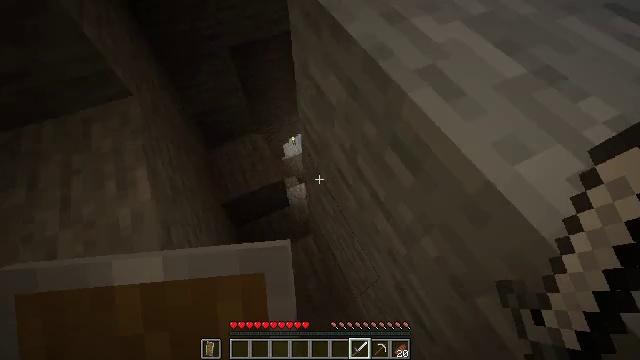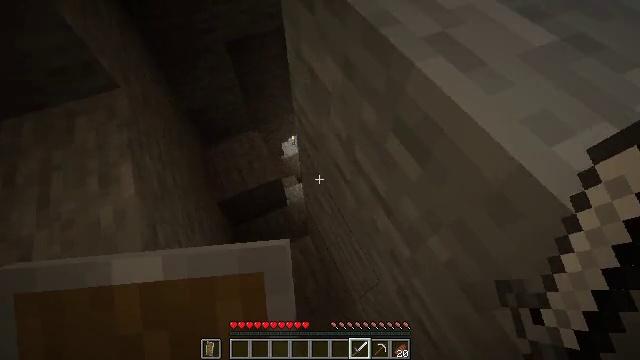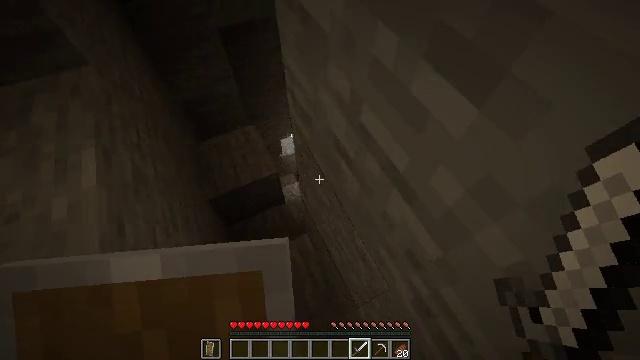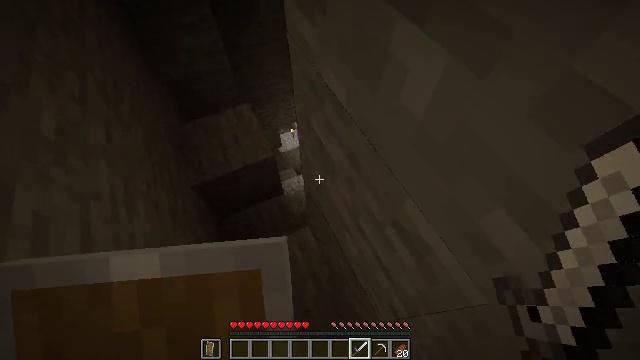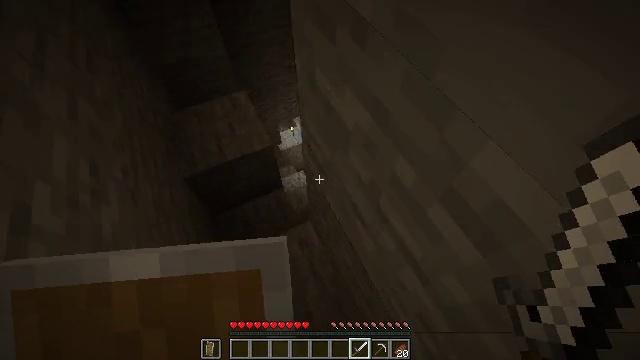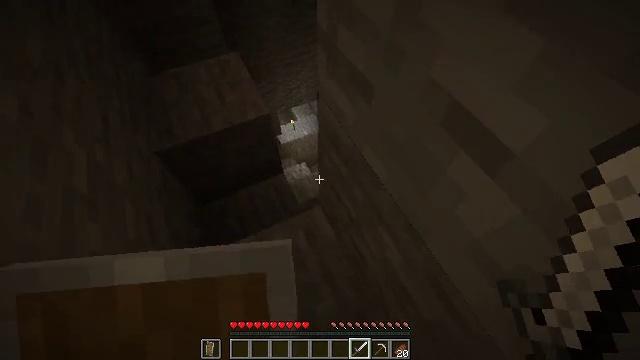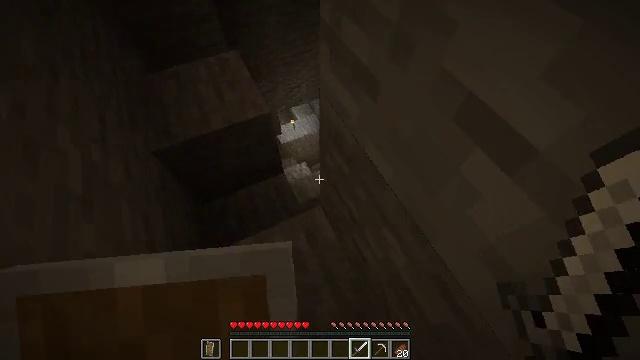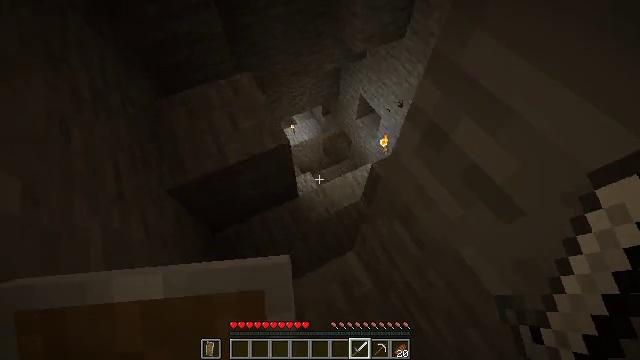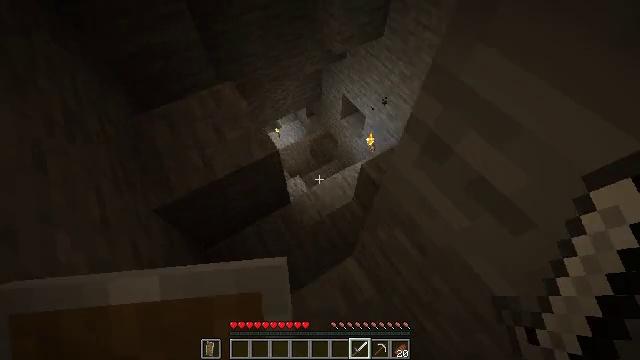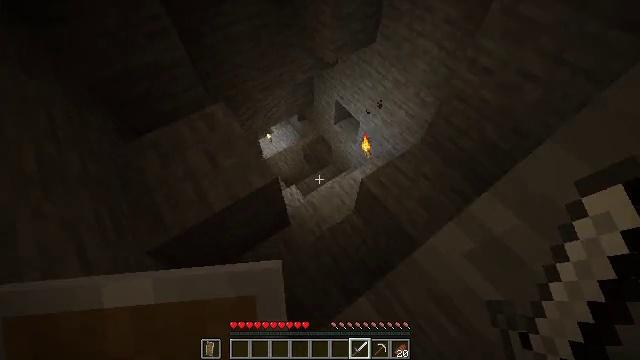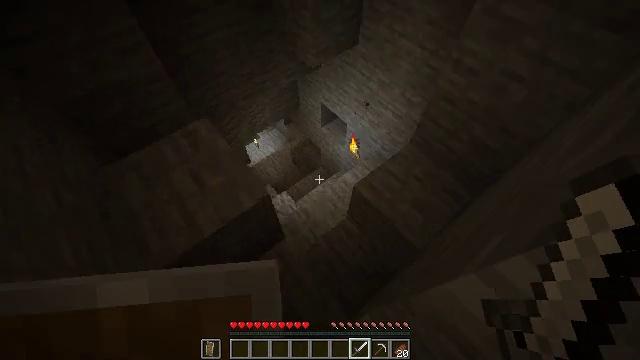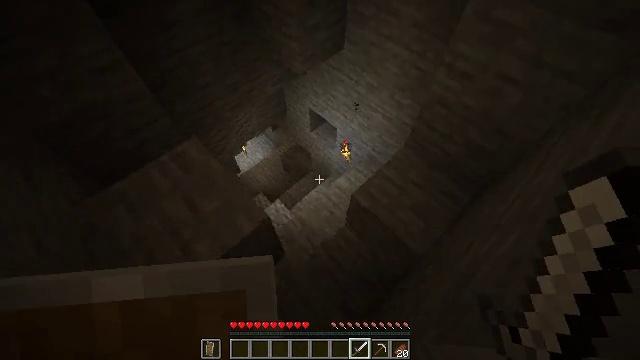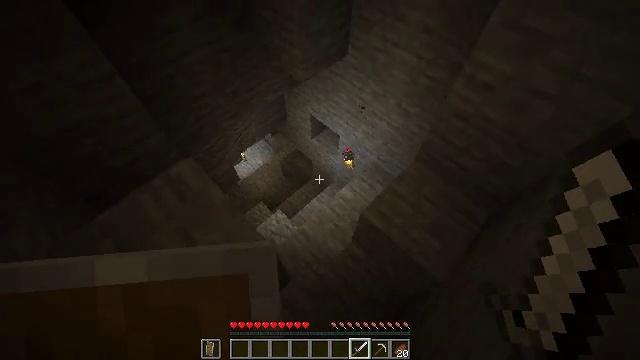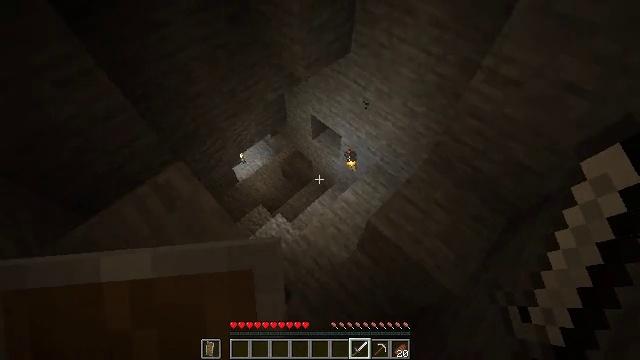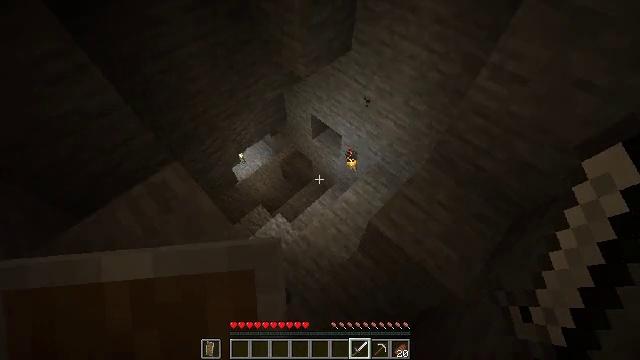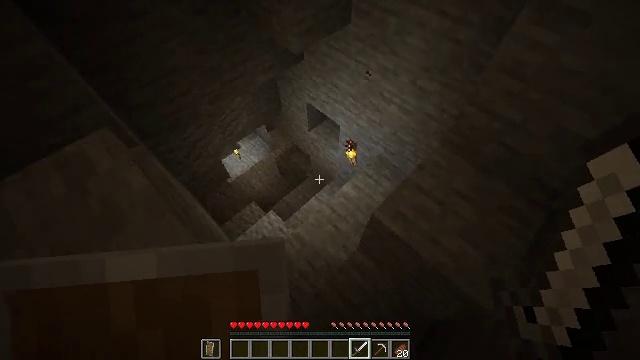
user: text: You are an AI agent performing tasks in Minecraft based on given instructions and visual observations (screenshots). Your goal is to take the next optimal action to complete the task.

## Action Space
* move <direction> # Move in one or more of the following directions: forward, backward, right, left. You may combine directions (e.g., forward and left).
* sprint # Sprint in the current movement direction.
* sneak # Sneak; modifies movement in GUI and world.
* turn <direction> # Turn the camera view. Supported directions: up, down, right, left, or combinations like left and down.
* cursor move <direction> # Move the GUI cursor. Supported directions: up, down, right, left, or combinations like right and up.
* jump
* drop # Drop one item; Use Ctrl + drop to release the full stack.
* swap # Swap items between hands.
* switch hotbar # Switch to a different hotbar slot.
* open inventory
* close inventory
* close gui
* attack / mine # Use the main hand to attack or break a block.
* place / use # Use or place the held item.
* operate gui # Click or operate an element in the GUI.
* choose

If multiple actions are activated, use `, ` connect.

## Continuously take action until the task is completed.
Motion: motion action
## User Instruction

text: Collect the spawner block.
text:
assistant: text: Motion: move forward
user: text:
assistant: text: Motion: move forward
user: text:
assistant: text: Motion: move forward
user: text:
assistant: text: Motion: move forward and move left
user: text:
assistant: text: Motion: move forward and move left
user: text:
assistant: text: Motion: move forward and move left
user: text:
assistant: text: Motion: move forward and move left, turn right
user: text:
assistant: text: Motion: move forward, turn right
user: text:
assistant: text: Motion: move forward, turn right
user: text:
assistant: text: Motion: move forward, turn right
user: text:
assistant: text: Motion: move forward, turn right
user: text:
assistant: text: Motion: move forward
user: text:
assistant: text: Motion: move forward
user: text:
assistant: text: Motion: move forward
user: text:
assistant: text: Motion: move forward and move right
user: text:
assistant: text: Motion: move forward and move right
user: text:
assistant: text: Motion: move forward and move right, turn left
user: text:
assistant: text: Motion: move forward, turn left
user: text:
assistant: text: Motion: move forward
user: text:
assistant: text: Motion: move forward
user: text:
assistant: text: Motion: move forward
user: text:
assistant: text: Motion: move forward, turn left
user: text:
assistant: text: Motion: move forward
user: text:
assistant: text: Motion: move forward
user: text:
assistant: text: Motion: move forward
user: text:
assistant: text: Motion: move forward, turn left
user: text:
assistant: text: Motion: move forward, turn left and down
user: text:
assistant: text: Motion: move forward, turn left
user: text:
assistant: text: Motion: move forward, turn left
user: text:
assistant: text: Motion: move forward